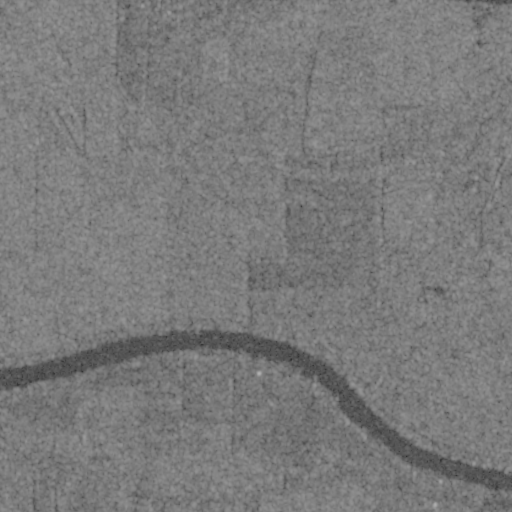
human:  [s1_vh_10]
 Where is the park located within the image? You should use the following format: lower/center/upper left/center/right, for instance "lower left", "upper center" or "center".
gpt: The park is located in the lower left of the image.
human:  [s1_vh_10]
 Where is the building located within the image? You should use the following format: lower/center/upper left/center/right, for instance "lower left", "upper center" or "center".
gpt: The building is located in the upper right of the image.
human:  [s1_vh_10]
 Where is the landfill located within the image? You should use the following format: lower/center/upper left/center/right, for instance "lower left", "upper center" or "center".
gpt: There is no landfill in the image.

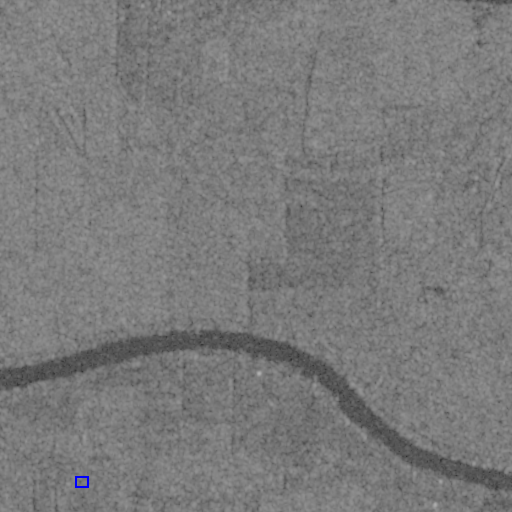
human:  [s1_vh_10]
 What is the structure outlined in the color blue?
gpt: The structure outlined in blue is a park.
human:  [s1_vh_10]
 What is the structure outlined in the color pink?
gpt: There is no pink outline.